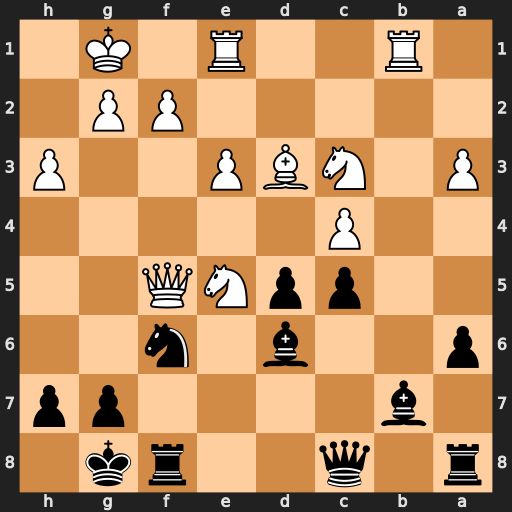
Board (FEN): r1q2rk1/1b4pp/p2b1n2/2ppNQ2/2P5/P1NBP2P/5PP1/1R2R1K1
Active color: b
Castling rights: -
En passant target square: -
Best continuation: Qxf5 Bxf5 Bxe5 Be6+ Kh8